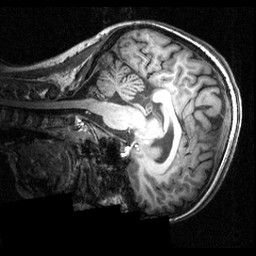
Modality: T1w
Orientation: sagittal
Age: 20
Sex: female
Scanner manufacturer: siemens
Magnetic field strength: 3.951 T
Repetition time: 1.5 s
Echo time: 0.00335 s